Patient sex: M
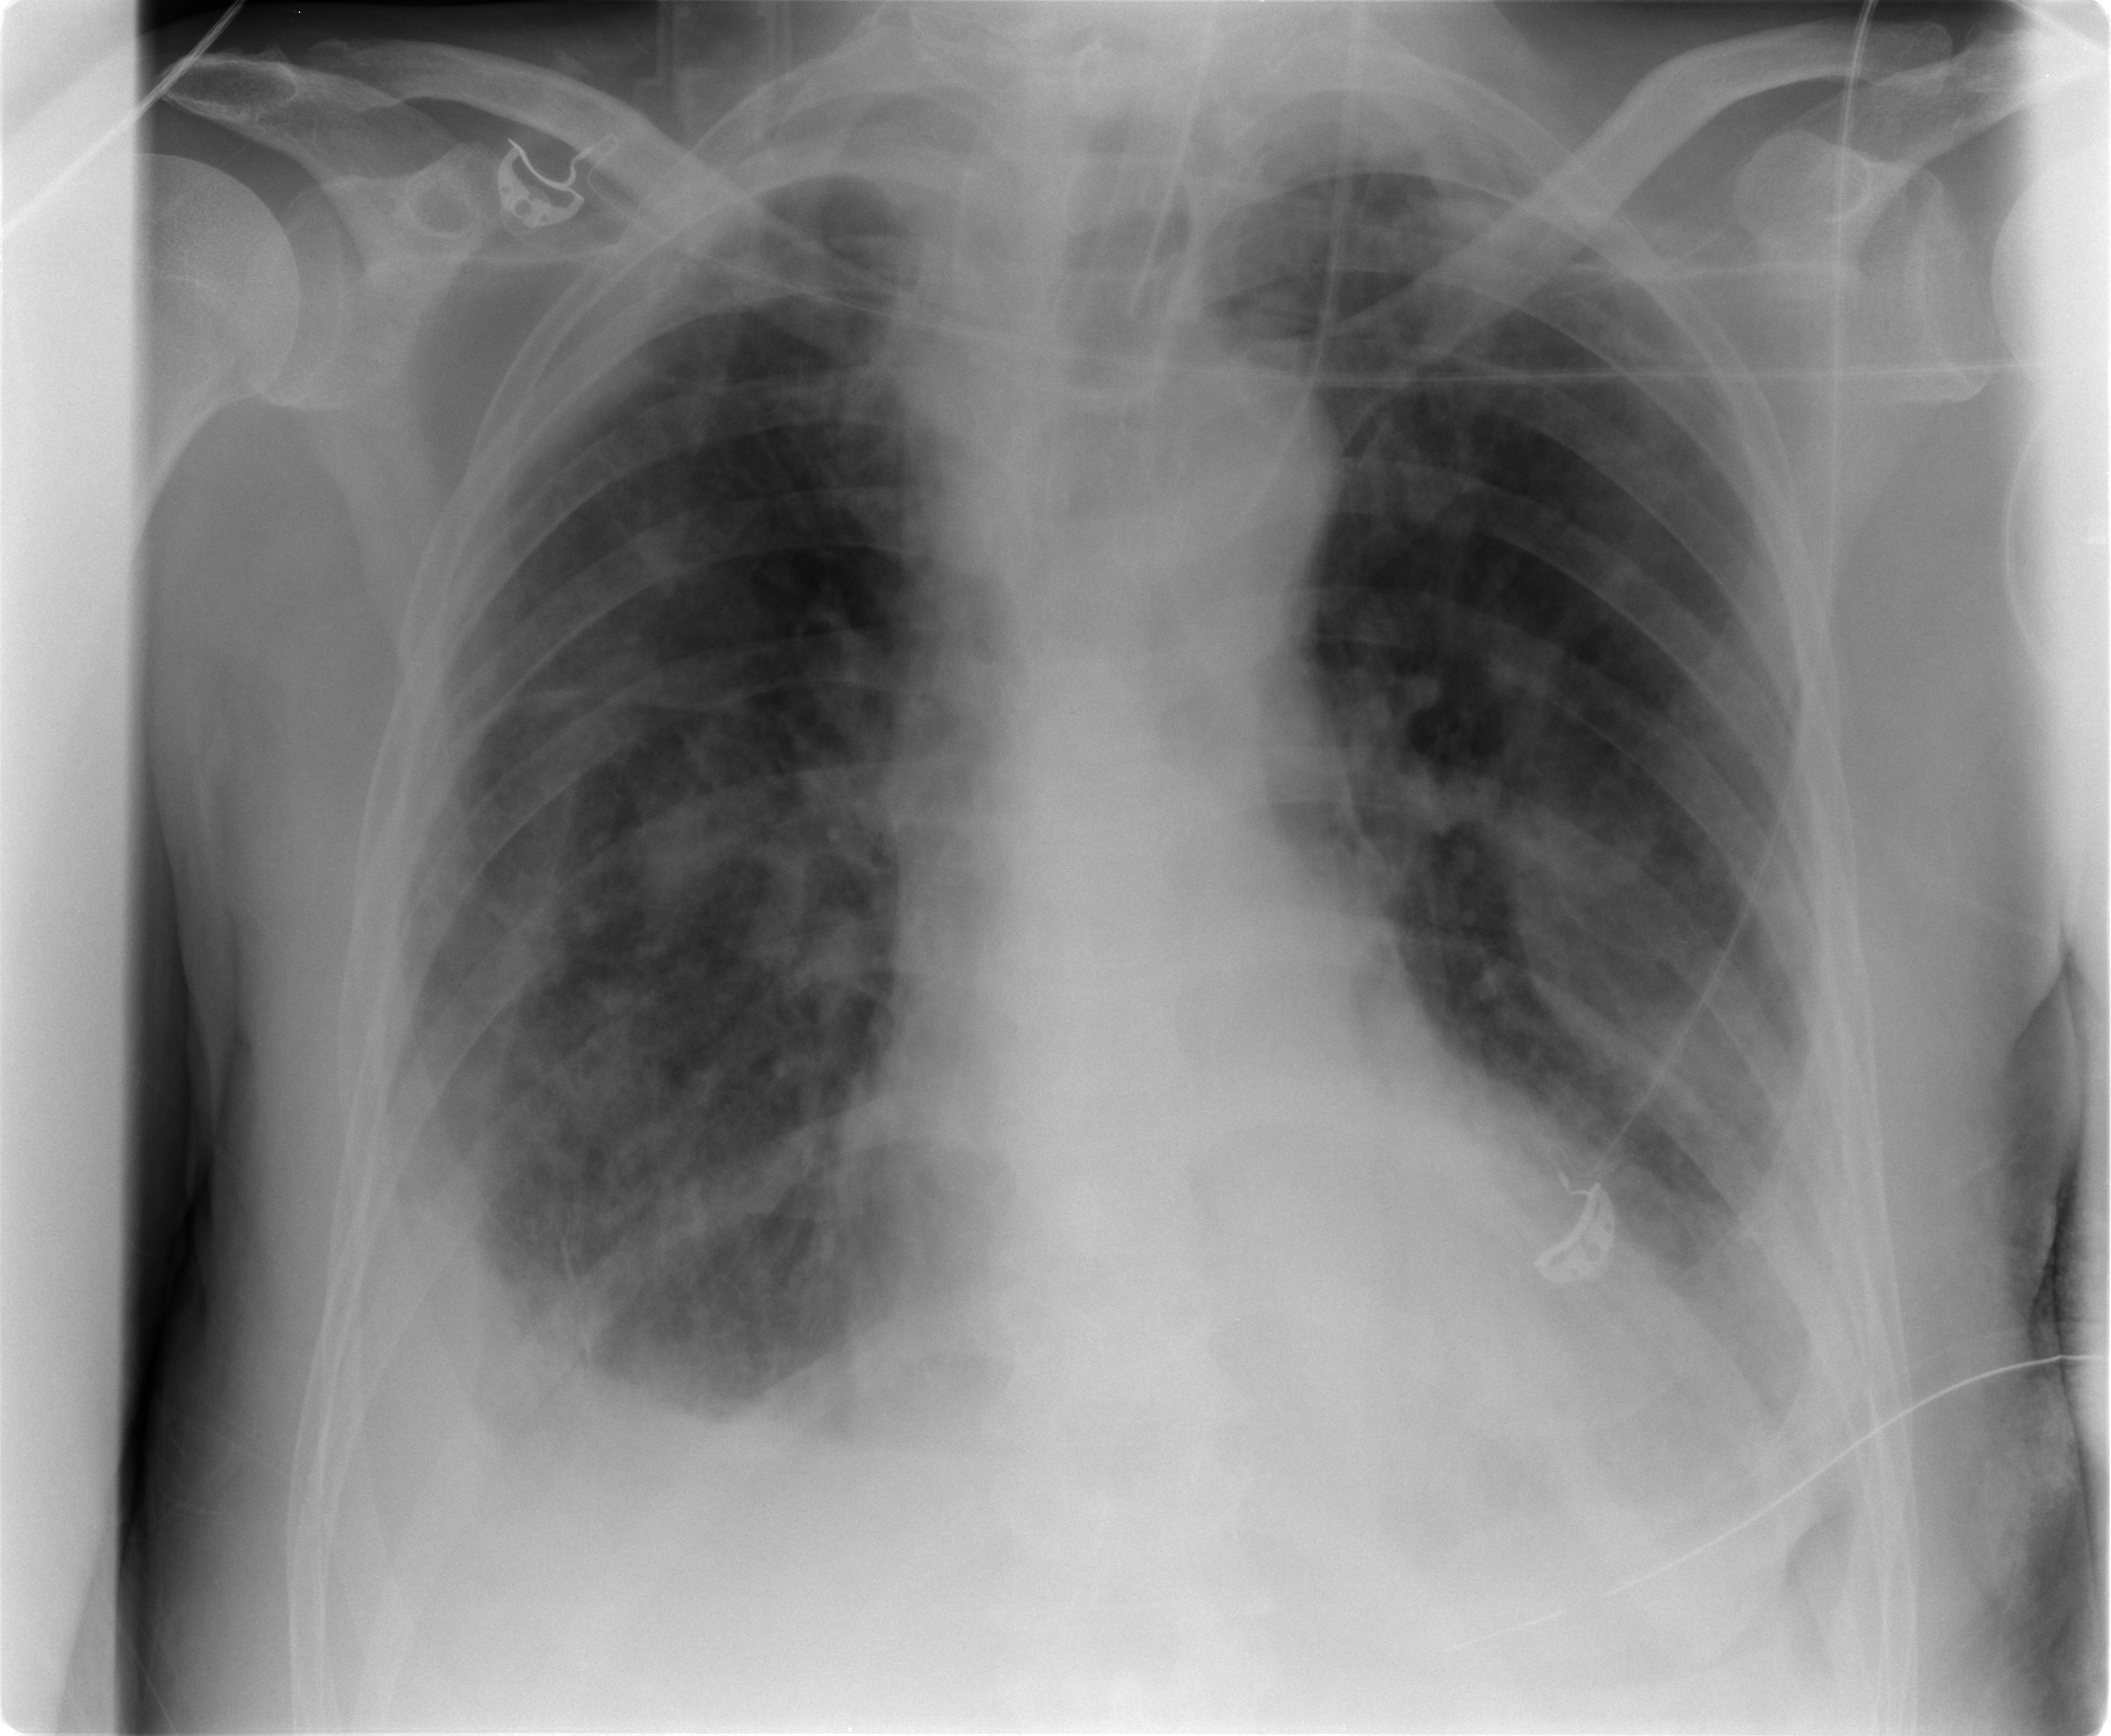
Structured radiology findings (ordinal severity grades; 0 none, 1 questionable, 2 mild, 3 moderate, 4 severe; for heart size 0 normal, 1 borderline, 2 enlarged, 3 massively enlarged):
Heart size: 2
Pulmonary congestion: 3
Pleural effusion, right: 2
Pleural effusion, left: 2
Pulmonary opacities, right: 2
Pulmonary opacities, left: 2
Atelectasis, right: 2
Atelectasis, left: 2